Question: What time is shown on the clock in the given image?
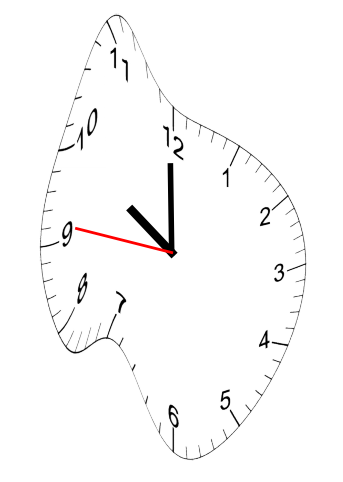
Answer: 09:59:46